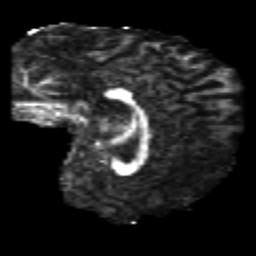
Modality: FA
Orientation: sagittal
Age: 20
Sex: male
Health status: healthy
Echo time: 0.074 s